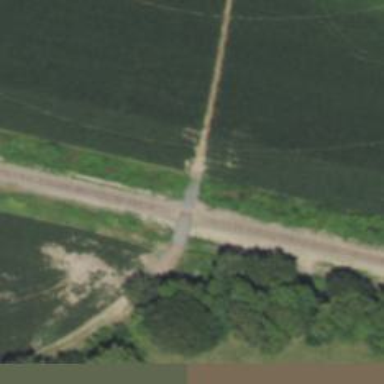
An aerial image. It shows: Railway level crossing.